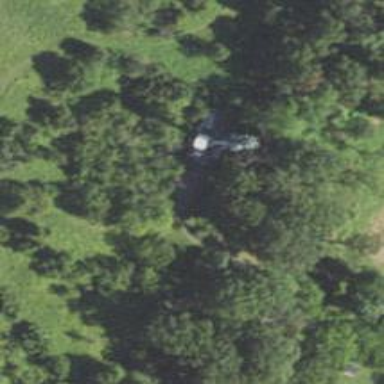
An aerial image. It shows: Man-made mast used for communication purposes.